Field crop: tomato
Growth stage: 1
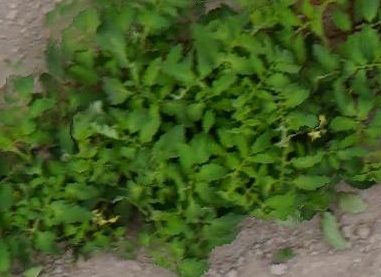
Species: tomato